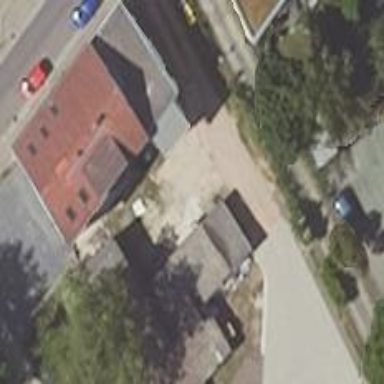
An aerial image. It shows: Shed.